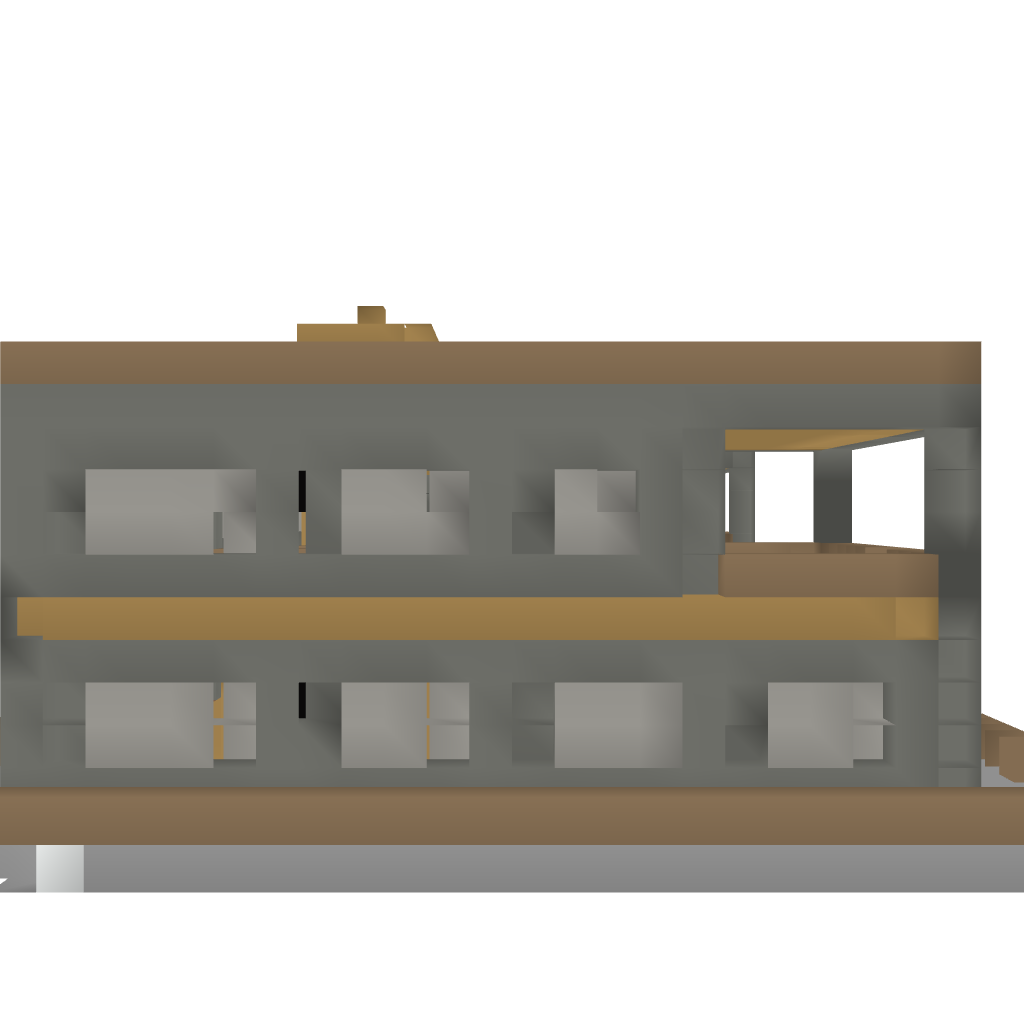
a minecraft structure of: Mansion of Wood